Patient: sex F, age 69
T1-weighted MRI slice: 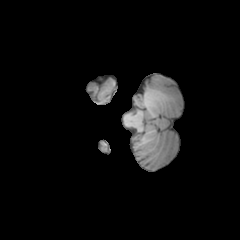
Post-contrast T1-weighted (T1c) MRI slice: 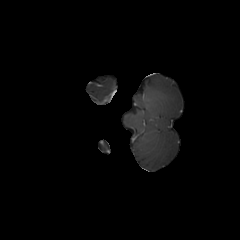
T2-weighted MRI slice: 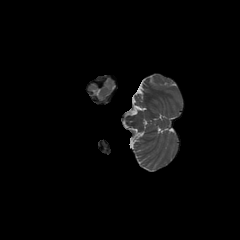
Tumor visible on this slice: yes
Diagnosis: Astrocytoma, IDH-wildtype
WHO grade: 2